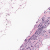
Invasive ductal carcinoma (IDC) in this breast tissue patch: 0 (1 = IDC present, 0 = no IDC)